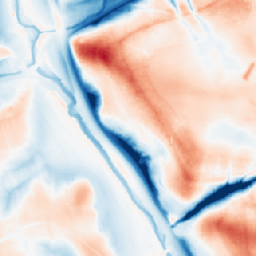
Category: multiscale
Decomposition family: dog_multiscale
Decomposition parameters: sigma_ratio: 2
n_scales: 5
base_sigma: 0.5
Upsampling method: area
Upsampling parameters: scale: 8
Upsampling scale: 8